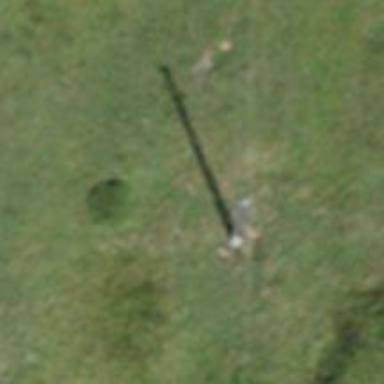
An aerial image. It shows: Power pole.